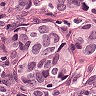
Metastatic tissue present: yes